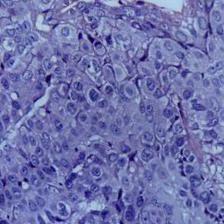
Diagnosis: OSCC